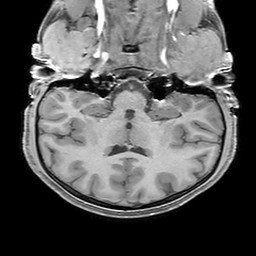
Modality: T1w
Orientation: sagittal
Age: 23
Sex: male
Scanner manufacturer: philips
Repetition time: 0.0076 s
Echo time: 0.0024 s